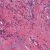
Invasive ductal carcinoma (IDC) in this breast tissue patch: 1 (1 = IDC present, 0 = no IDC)